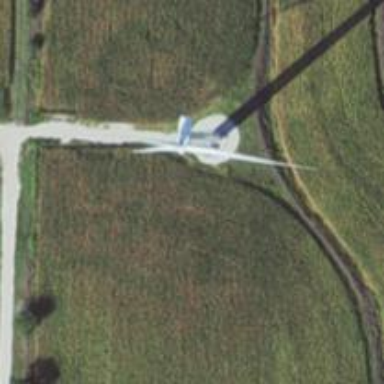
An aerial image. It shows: Wind generator with horizontal axis. The generator is wind turbine.